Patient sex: F
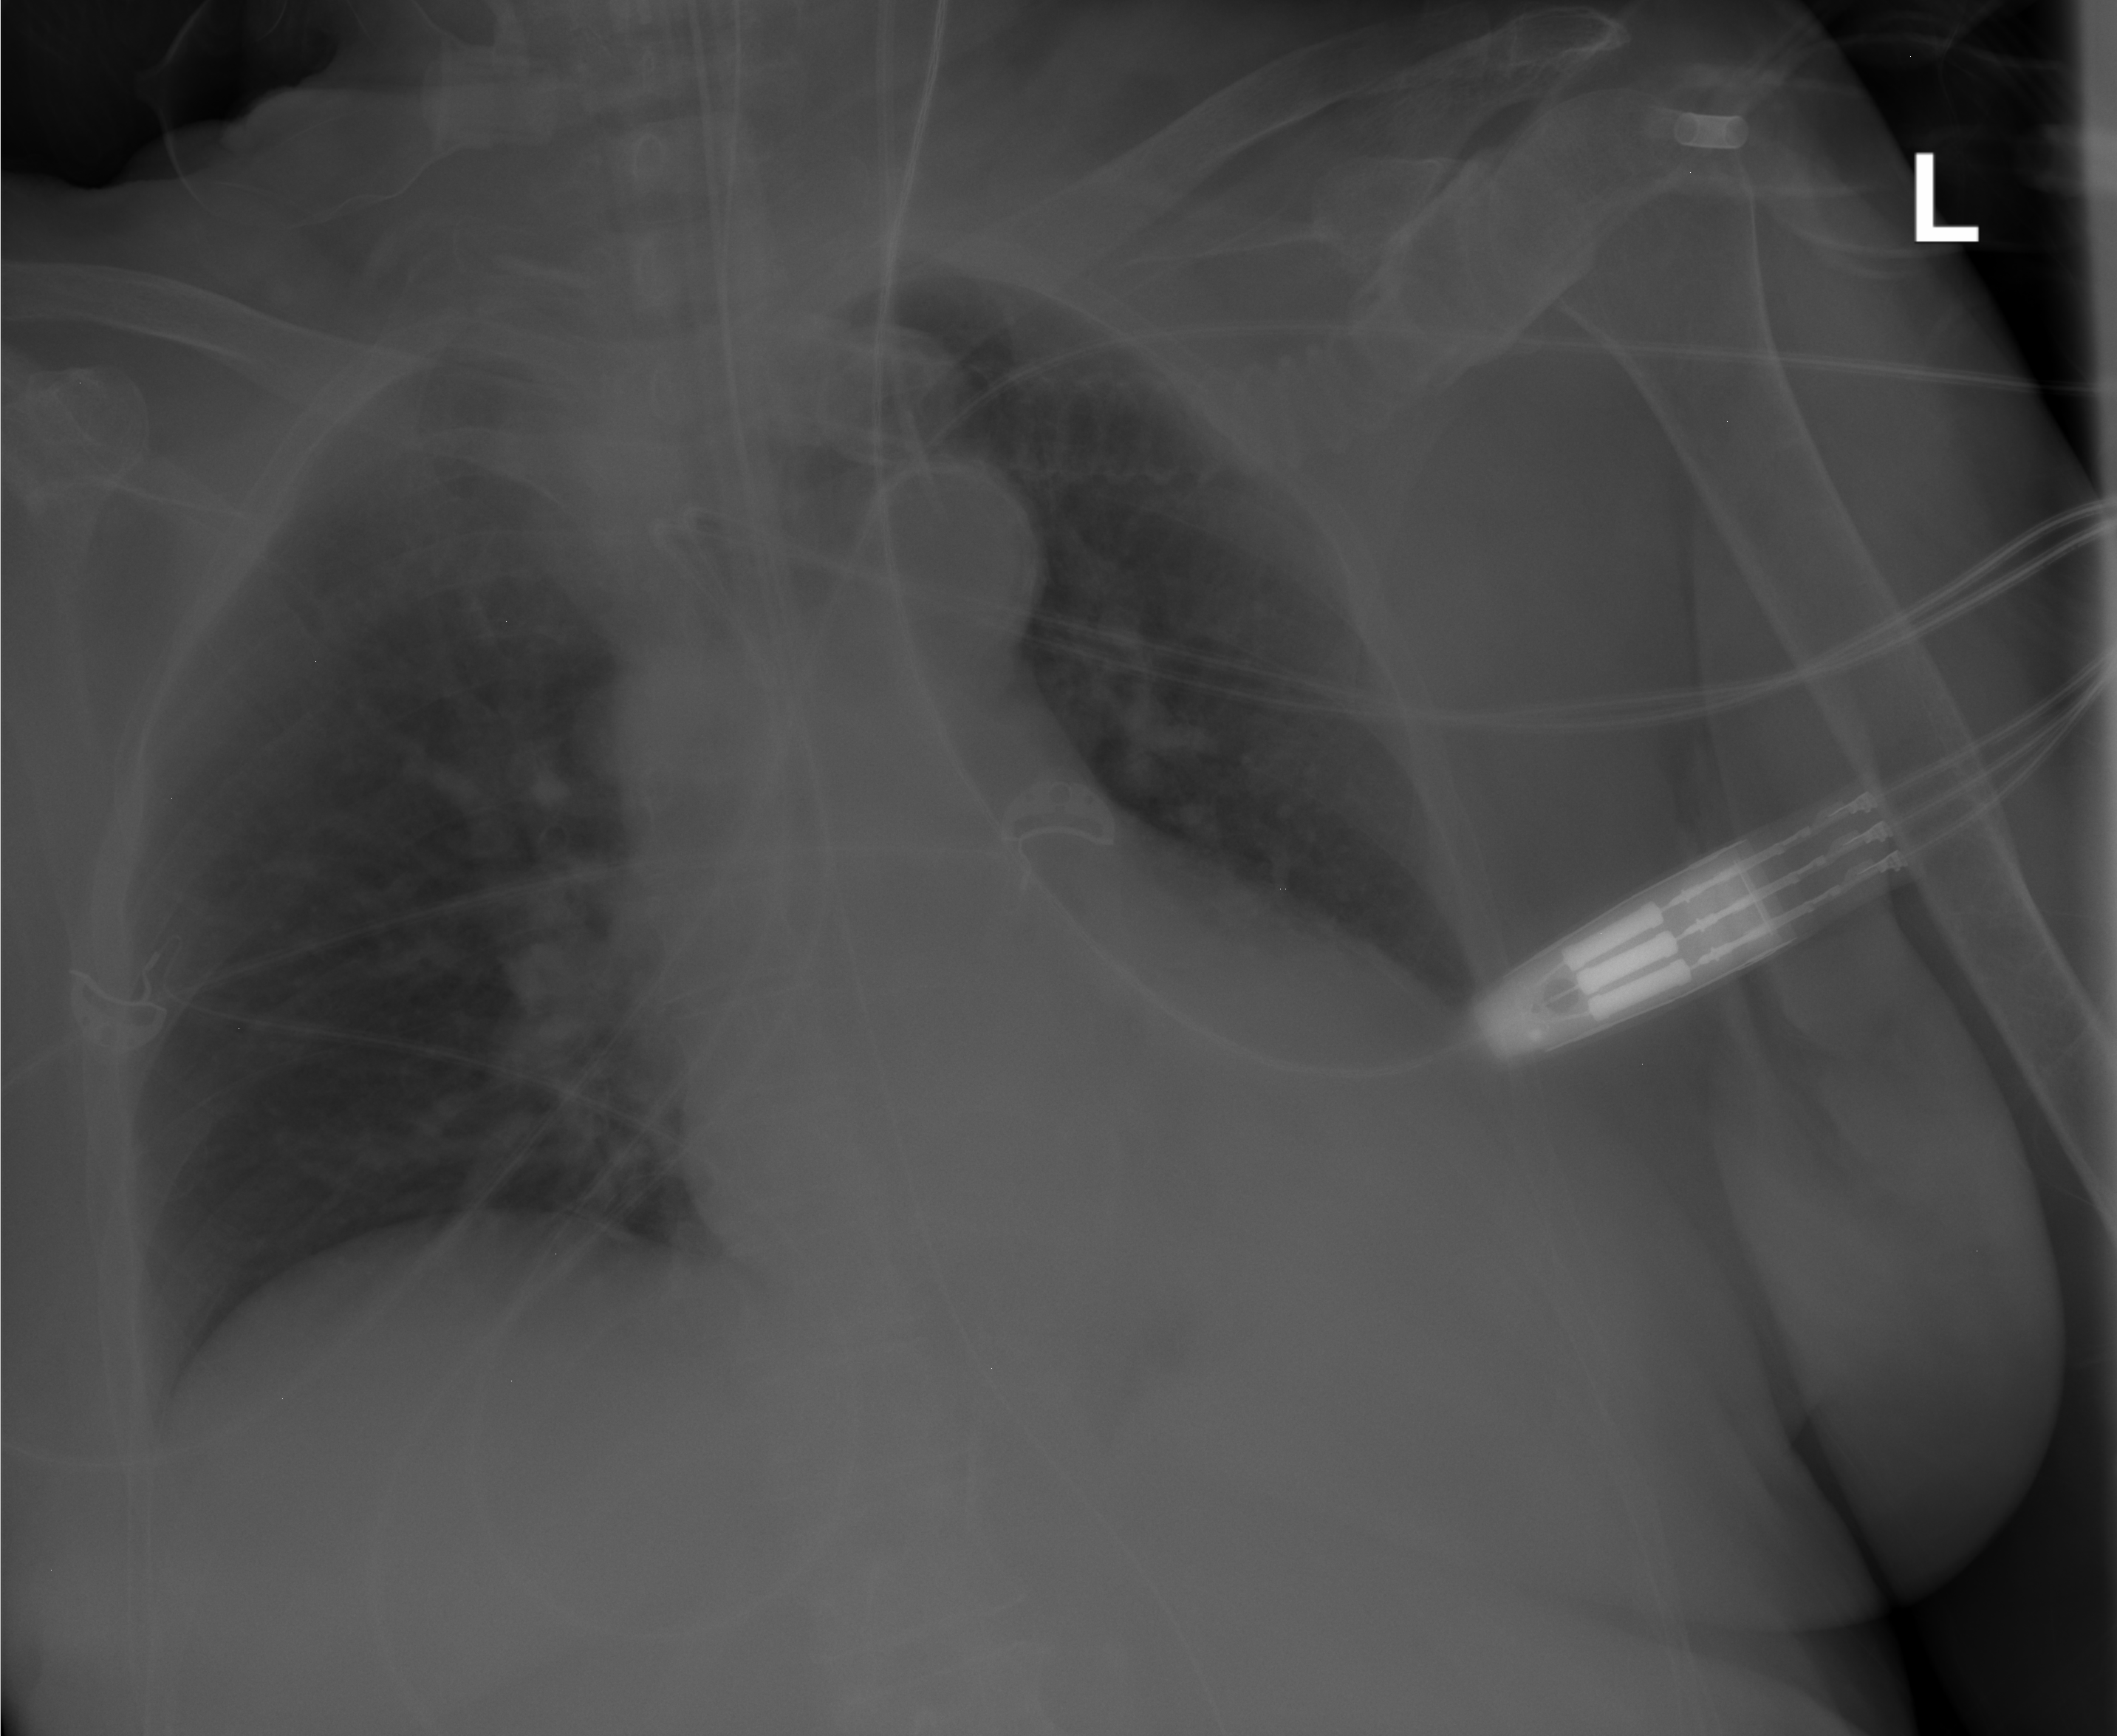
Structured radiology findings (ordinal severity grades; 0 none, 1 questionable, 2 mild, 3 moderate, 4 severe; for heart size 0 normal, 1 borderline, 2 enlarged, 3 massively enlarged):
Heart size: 2
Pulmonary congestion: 1
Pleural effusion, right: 0
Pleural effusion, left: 0
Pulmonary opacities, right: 0
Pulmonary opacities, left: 0
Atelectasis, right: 0
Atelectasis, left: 0